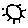
Label: sun